Question: I have this function in PHP
'''
json_encode(unserialize($response)));
'''
and I obtain this
'''
{"photosets":{"cancreate":1,"page":1,"pages":1,"perpage":2,"total":2,"photoset":[{"id":"<PHONE>","primary":"<PHONE>","secret":"bdef35451","server":"7384","farm":8,"photos":3,"videos":"0","title":{"_content":"Seo"},"description":{"_content":""},"needs_interstitial":0,"visibility_can_see_set":1,"count_views":"0","count_comments":"0","can_comment":1,"date_create":"<PHONE>","date_update":"13855"},{"id":"721593276","primary":"<PHONE>","secret":"a94a094acf","server":"7335","farm":8,"photos":2,"videos":"0","title":{"_content":"Benzina"},"description":{"_content":""},"needs_interstitial":0,"visibility_can_see_set":1,"count_views":"0","count_comments":"0","can_comment":1,"date_create":"<PHONE>","date_update":"<PHONE>"}]},"stat":"ok"}
'''
In a page I recall this javascript code
'''
$(function () {
'use strict';
$.ajax({
url : location.protocol + '//' + location.host + '/gallery_photolist.js',
data : {
type : 'gallery'
},
dataType : 'json'
}).done(function (result) {
console.log('ok');
'''
But it doesn't log nothing in console. In effect in Firebug i see that my page call correctly the javascript (i can see the encoded json in the tab) but I think that my script cannot parse correctly the Json (i have not the tab with title "JSON").
Thank you for your help.
EDIT: this is firebug window:

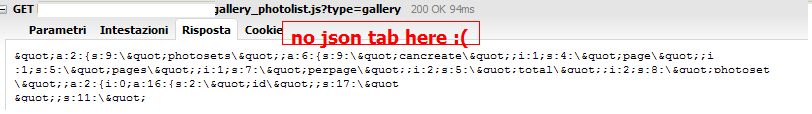
Answer: Your PHP script is escaping the JSON before it's sending it along, hence why your Response tab shows escaped characters. That's the cause of your issue.